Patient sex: M
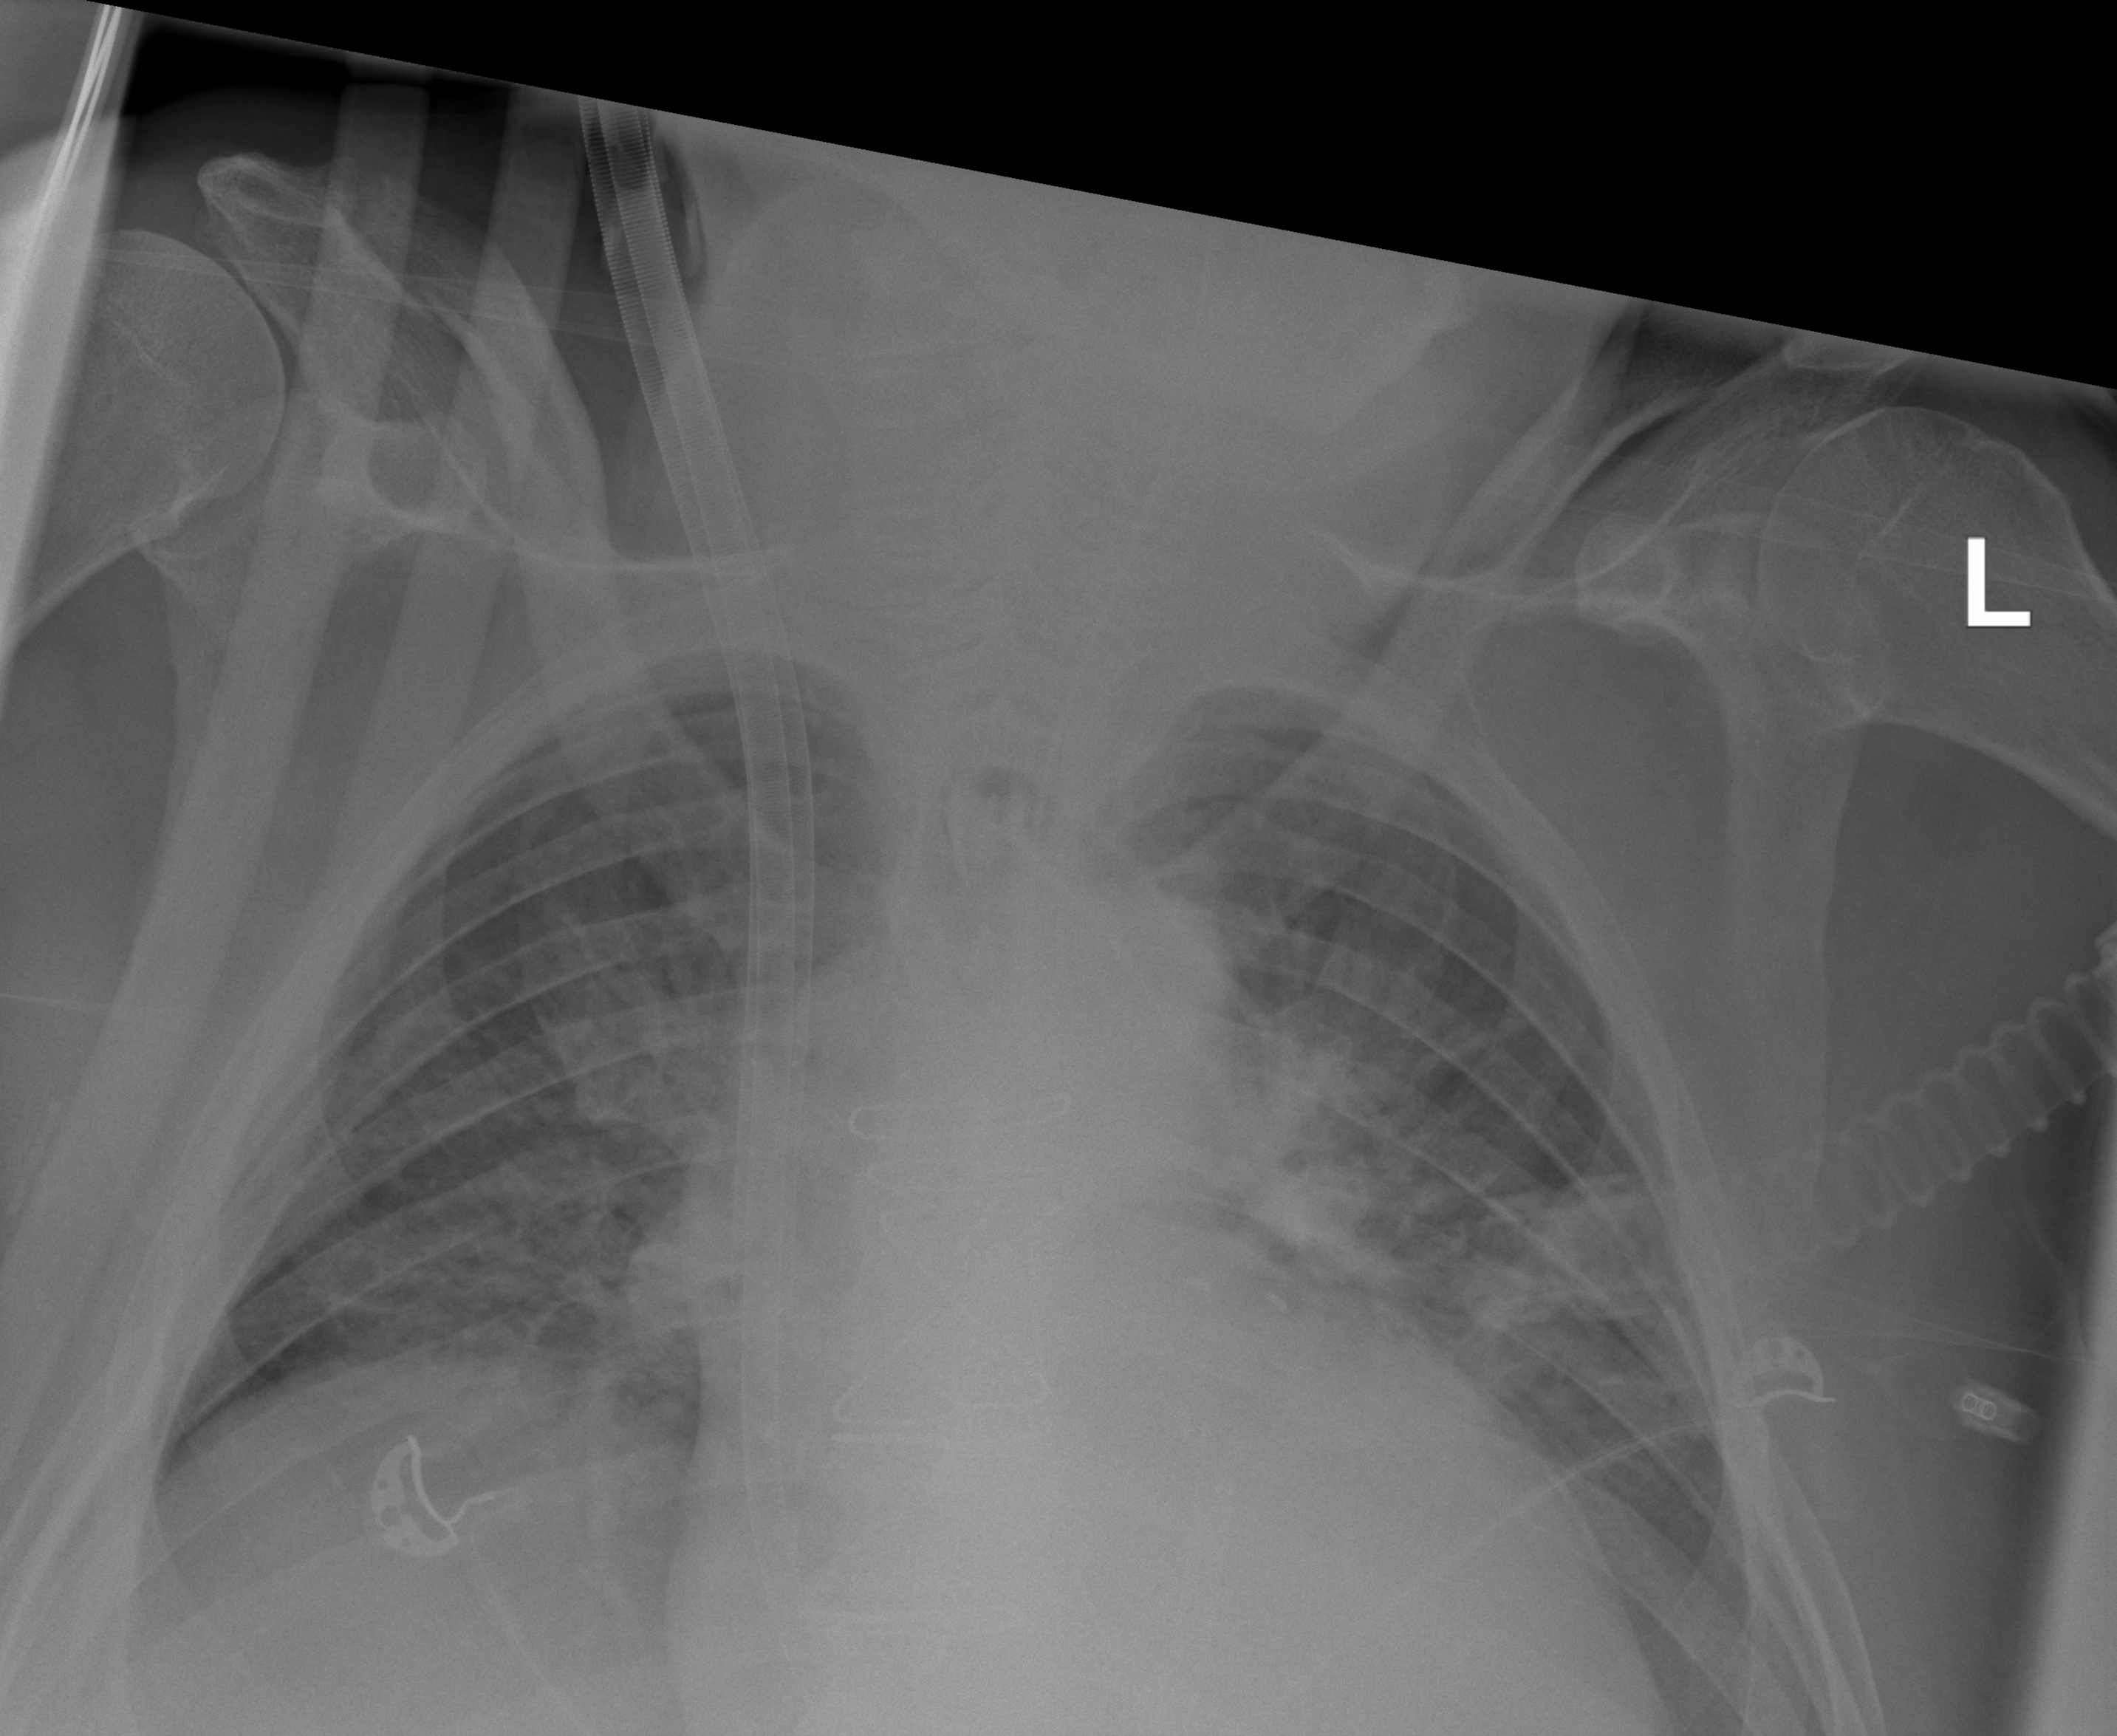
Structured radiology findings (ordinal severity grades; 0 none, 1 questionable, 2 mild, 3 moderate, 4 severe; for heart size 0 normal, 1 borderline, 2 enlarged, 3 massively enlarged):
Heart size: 2
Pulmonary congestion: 3
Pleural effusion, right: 0
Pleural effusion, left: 1
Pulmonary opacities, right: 2
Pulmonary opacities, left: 2
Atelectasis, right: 2
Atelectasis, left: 2